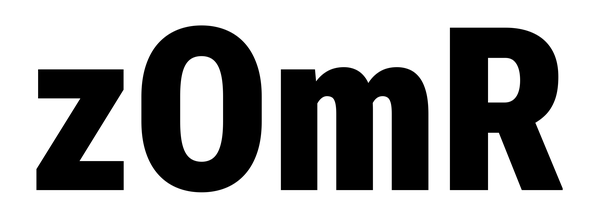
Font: Roboto_Condensed_Black